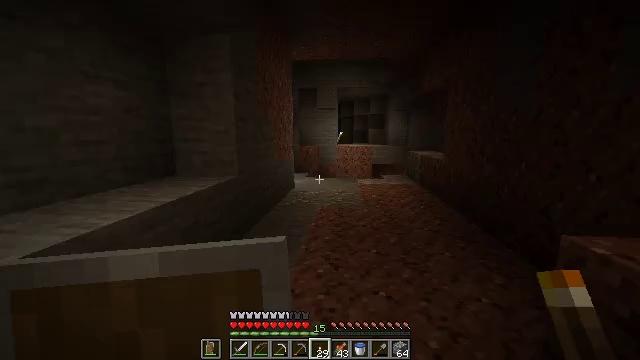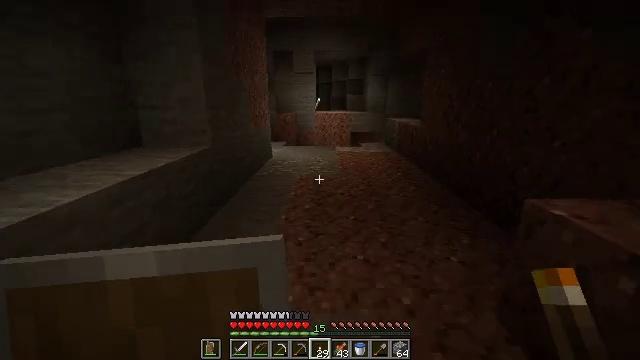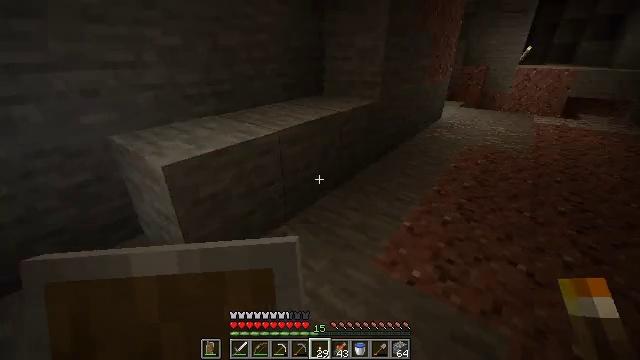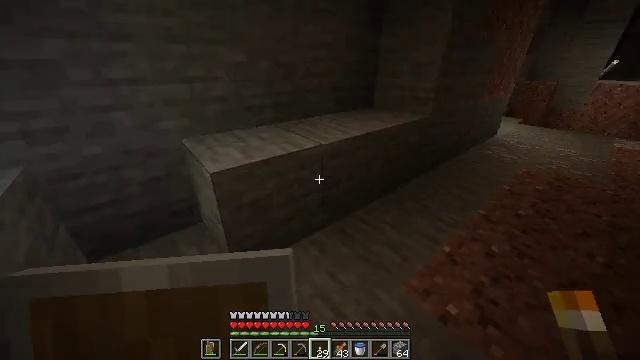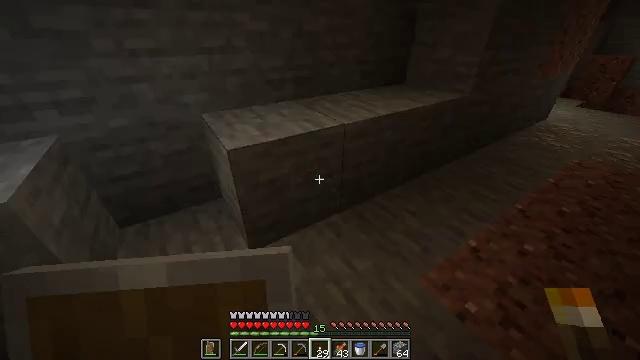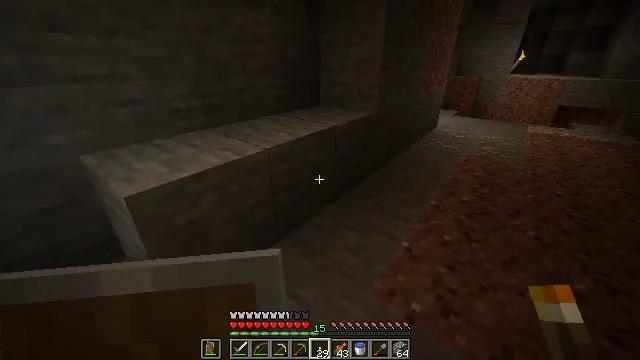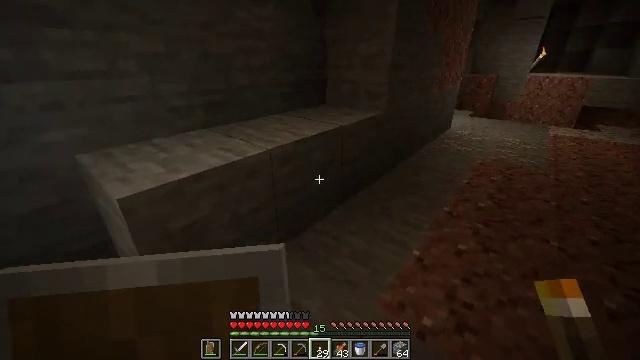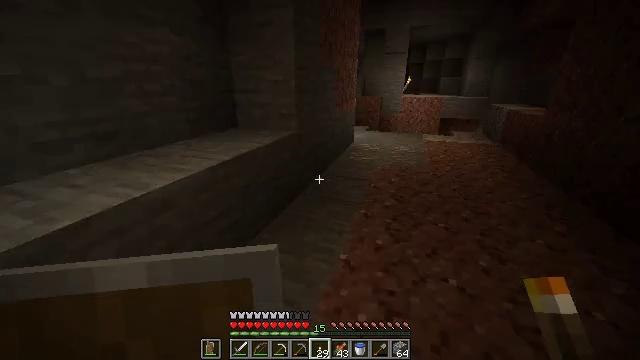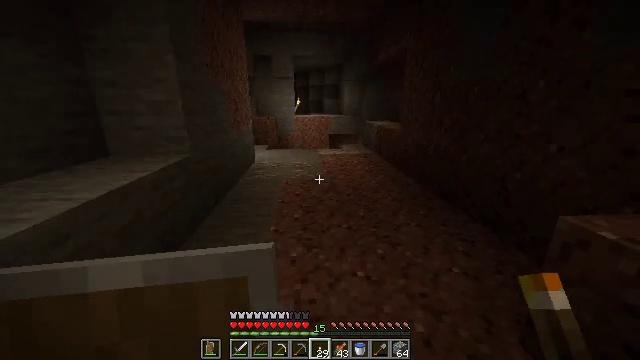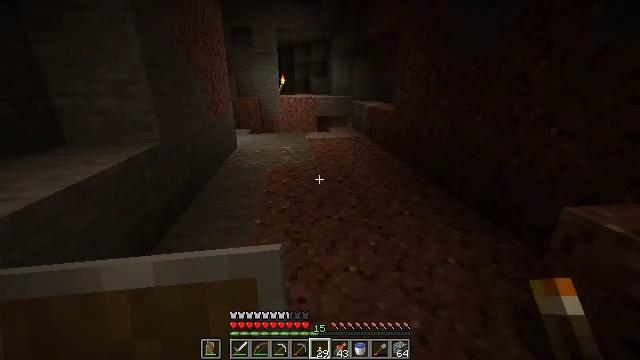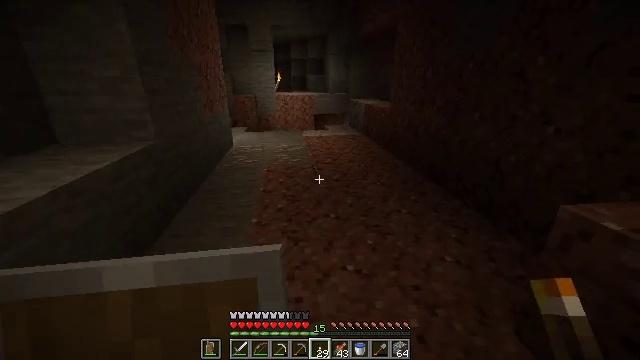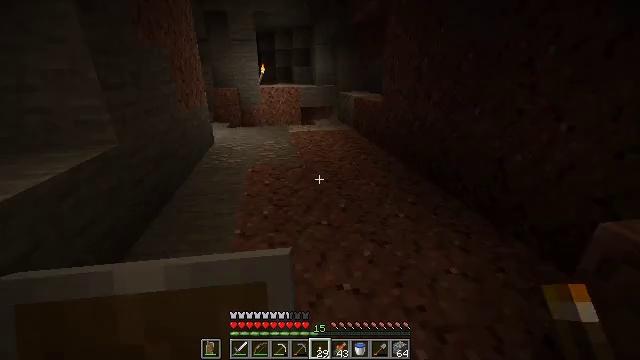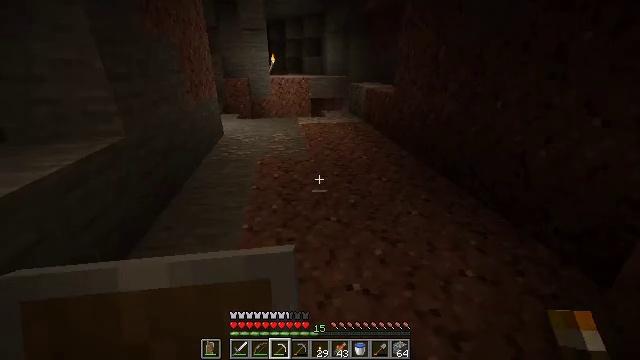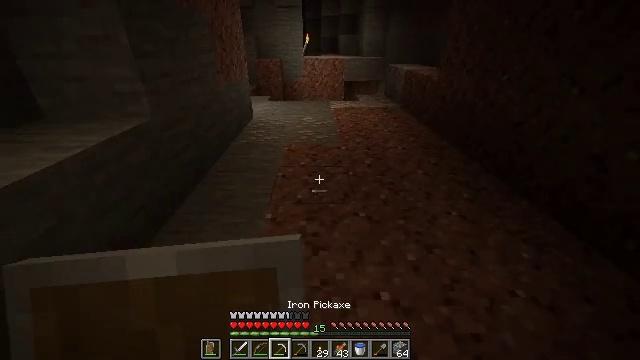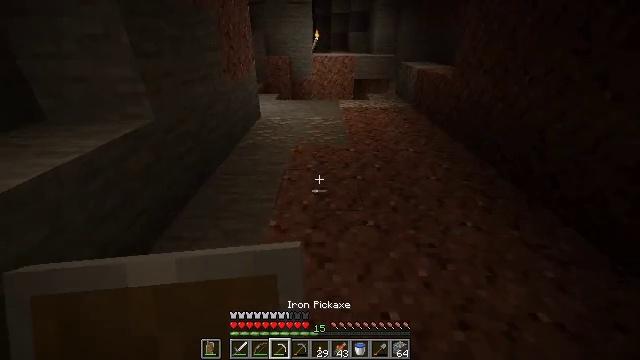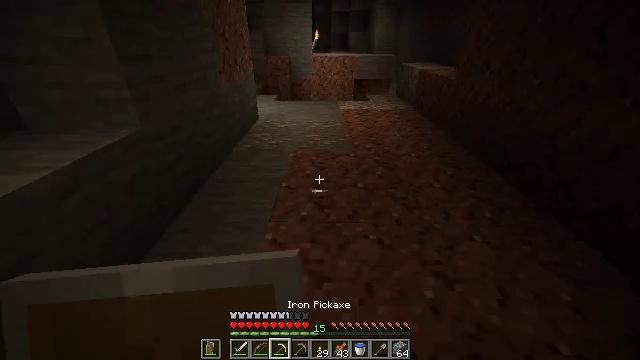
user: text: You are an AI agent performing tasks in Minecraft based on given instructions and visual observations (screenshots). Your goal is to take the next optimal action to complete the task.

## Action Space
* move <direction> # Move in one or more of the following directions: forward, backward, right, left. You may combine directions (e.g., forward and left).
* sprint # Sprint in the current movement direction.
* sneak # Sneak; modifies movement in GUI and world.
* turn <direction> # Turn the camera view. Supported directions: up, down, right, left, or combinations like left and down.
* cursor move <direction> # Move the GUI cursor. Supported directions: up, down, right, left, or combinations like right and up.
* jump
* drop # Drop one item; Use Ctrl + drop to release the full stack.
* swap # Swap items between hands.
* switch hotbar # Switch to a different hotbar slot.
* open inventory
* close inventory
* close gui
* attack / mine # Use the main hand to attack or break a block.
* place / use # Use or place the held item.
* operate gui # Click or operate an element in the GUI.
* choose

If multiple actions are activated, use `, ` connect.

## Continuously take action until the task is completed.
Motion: motion action
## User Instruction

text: Find iron ore and break it.
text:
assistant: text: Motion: move forward, sprint
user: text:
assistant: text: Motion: move forward, sprint, turn left and down
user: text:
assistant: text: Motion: turn left
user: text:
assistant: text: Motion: turn left and down
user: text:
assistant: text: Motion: turn right and up
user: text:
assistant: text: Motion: turn left
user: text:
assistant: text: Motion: turn right and up
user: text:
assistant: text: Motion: turn right and up
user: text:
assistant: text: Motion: move forward, turn right and down
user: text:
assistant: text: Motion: move forward
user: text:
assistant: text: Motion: move forward, turn right and down
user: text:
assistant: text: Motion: move forward, turn left and down, switch to hotbar 3
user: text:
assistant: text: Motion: move forward, turn left and down, switch to hotbar 3
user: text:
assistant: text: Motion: move forward, turn left, switch to hotbar 3
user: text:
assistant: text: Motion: move forward
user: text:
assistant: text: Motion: move forward, turn left
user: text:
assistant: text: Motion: move forward and move right
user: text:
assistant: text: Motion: move forward and move right, turn left
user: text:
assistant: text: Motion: move forward and move right, turn left and down
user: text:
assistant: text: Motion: move forward and move right, turn left and down
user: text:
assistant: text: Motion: move forward and move right, turn left and down
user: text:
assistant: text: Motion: move forward and move right, turn left
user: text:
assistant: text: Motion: move forward, switch to hotbar 4
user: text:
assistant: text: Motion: no_op
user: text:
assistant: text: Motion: turn right and up
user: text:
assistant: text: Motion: move right, turn right
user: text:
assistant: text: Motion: move right
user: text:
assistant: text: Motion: move forward and move right
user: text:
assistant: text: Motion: move forward and move right
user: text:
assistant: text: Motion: move forward and move right, turn down